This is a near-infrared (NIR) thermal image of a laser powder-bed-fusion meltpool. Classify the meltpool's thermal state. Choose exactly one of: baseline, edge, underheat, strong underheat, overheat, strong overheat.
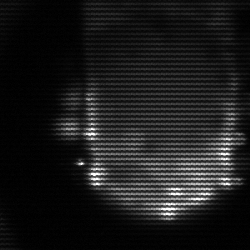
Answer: baseline